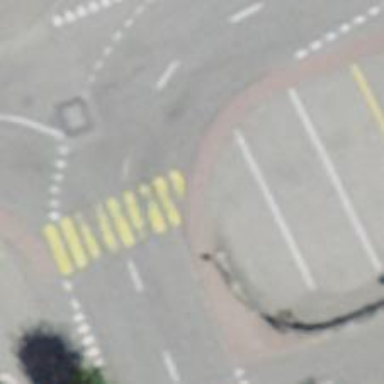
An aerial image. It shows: Kerb barrier.